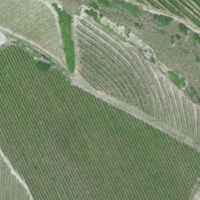
EUNIS habitat code: 40
Species observed at this site:
Ononis natrix